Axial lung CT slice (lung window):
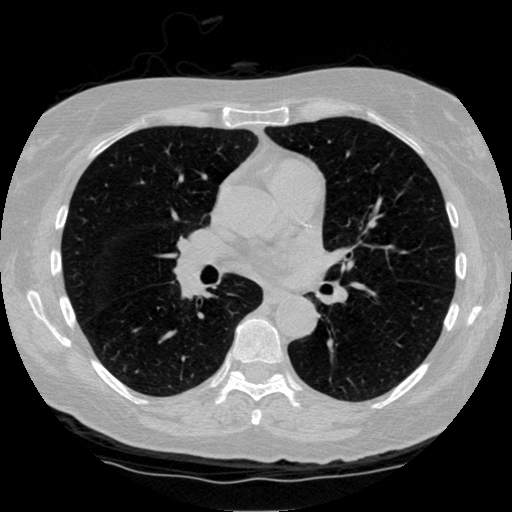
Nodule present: no